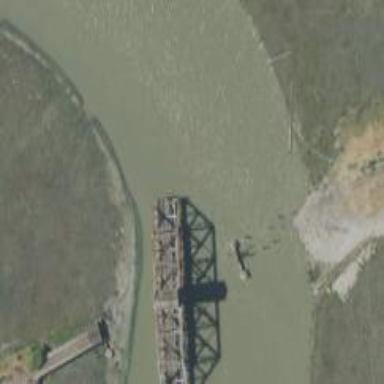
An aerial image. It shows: Disused railway bridge.